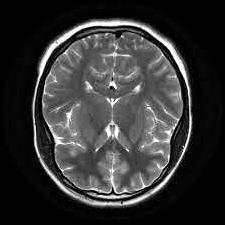
Label: notumor